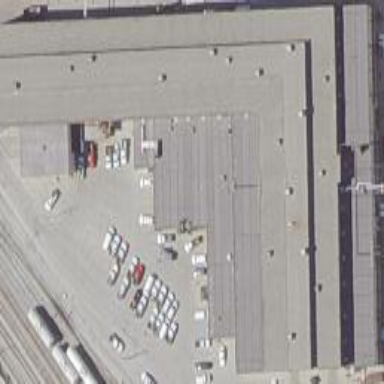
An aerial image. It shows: Industrial building.